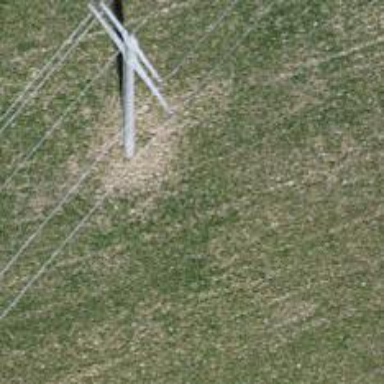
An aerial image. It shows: Power tower.